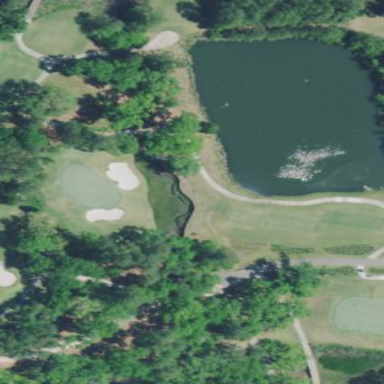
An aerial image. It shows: Water hazard in golf course. The hazard is natural water feature.